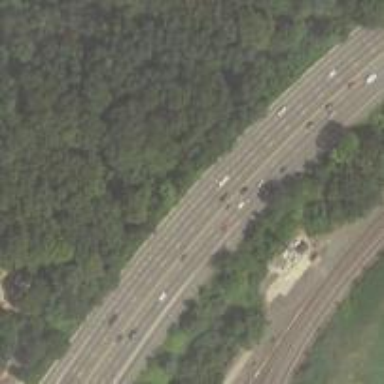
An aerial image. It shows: Motorway junction.